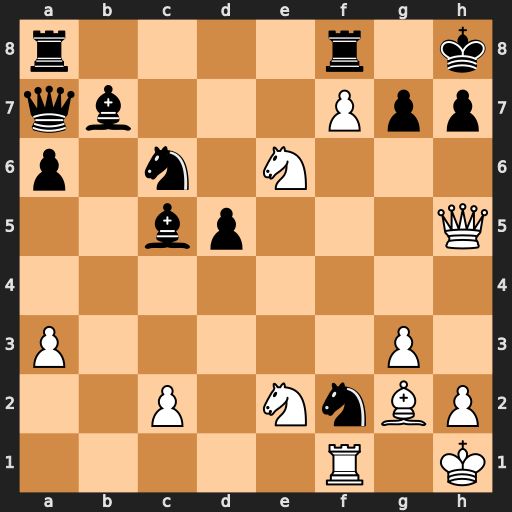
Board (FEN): r4r1k/qb3Ppp/p1n1N3/2bp3Q/8/P5P1/2P1NnBP/5R1K
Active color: w
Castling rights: -
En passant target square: -
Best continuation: Rxf2 Be3 Rf4 Ne7 Qe5